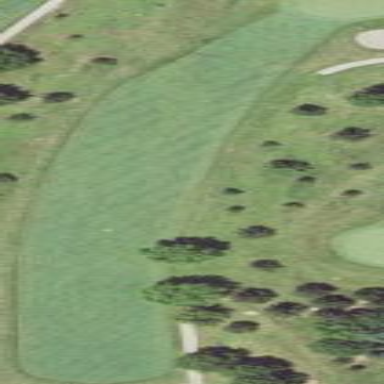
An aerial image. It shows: Grassy area designated as golf fairway.